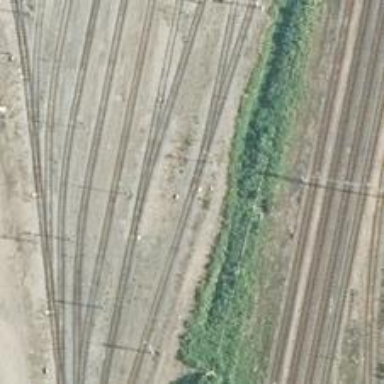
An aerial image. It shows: Rail yard with electrified contact lines for railway operations.